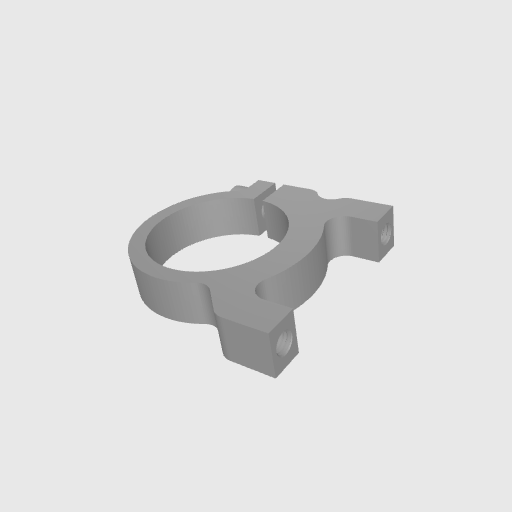
Part: Side1Post2ClampingMount25ID